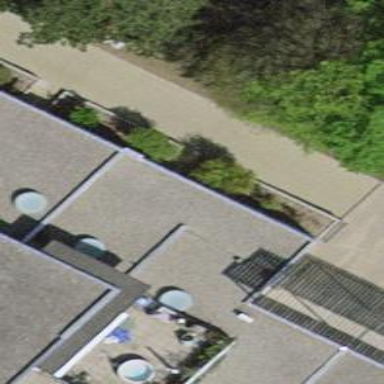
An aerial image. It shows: View of roof of building.